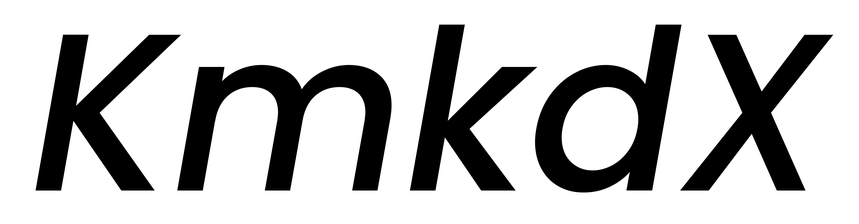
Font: Poppins-MediumItalic